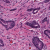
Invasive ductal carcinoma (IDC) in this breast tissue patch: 1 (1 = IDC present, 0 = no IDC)